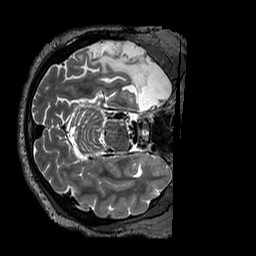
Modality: T2w
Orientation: axial
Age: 40
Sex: male
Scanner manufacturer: siemens
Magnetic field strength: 3 T
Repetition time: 3.2 s
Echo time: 0.567 s